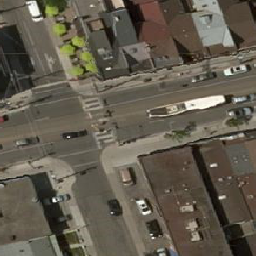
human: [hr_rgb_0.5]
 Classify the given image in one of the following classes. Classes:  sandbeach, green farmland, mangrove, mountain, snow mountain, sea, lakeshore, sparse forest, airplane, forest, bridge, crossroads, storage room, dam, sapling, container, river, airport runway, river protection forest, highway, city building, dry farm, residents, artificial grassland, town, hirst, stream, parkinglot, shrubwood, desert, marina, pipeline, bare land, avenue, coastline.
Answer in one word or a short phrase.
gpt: crossroads